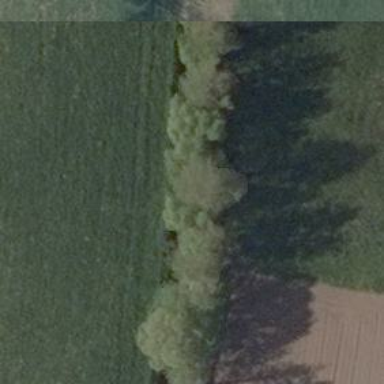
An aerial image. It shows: Row of trees in natural setting.